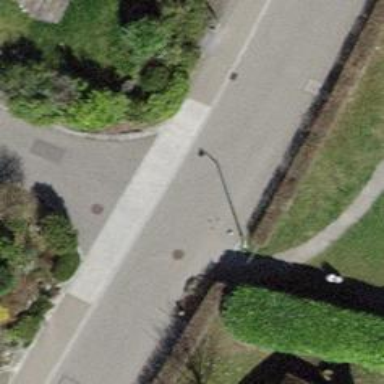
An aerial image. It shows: Entrance with barrier.